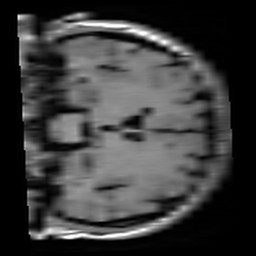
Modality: T1w
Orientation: coronal
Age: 33
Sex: female
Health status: healthy
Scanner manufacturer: siemens
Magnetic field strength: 3 T
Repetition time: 4.1 s
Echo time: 0.0085 s